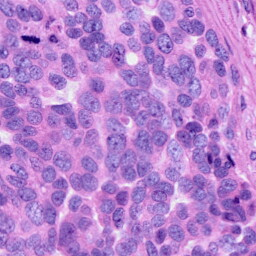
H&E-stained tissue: Ovarian